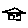
Label: house